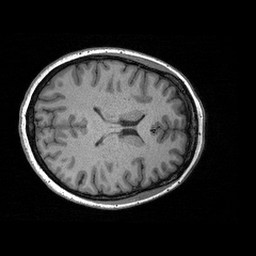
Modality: T1w
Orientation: axial
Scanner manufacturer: siemens
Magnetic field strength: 3 T
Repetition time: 2.3 s
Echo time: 0.00298 s